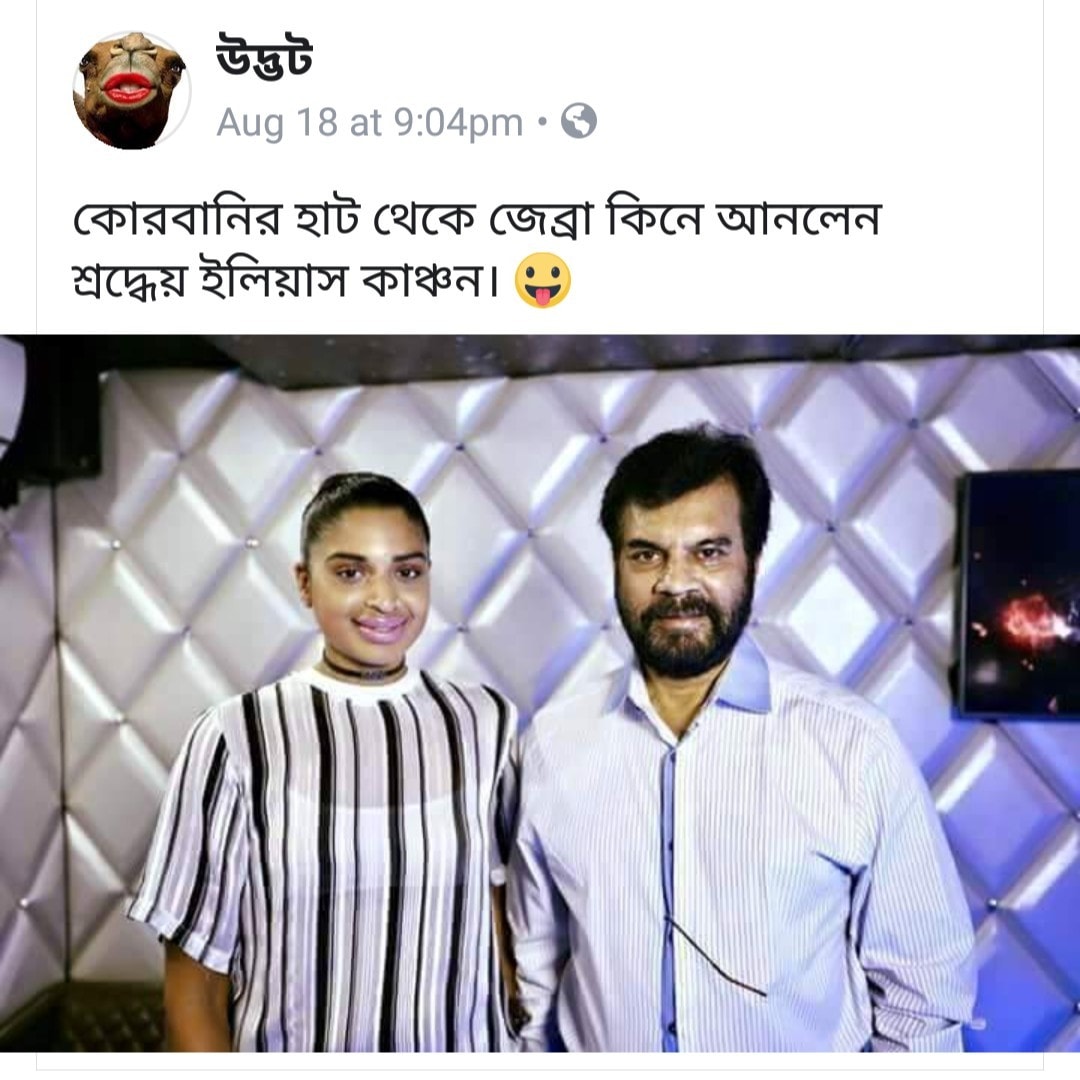
Text: কোরবানির হাট থেকে জেব্রা কিনে আনলেন শ্রদ্ধেয় ইলিয়াস কাঞ্চন ।
Label: Hate
Hate category: Personal Offence
Targeted group: Individual